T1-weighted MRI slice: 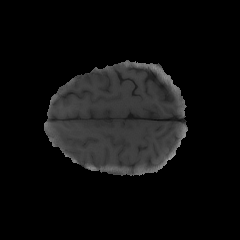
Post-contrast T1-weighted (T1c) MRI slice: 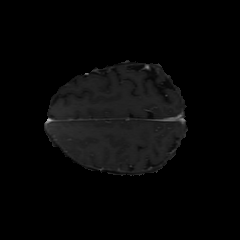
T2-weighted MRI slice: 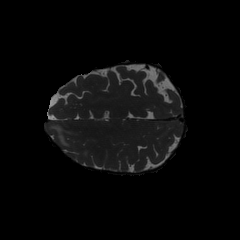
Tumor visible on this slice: yes